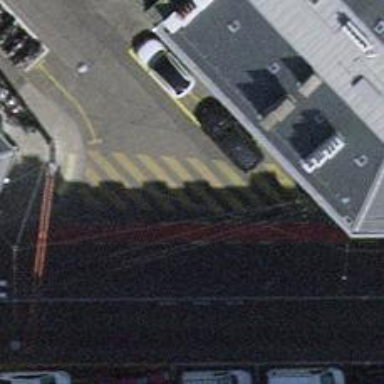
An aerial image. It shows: Uncontrolled zebra crossing on the road.